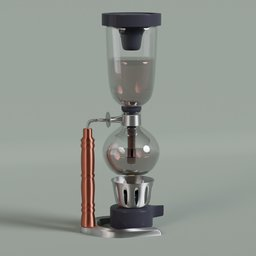
Label: appliances